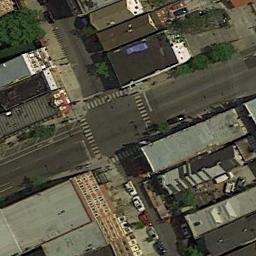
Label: intersection